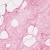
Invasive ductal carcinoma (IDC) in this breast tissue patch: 0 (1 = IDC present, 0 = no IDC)